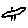
Label: bird